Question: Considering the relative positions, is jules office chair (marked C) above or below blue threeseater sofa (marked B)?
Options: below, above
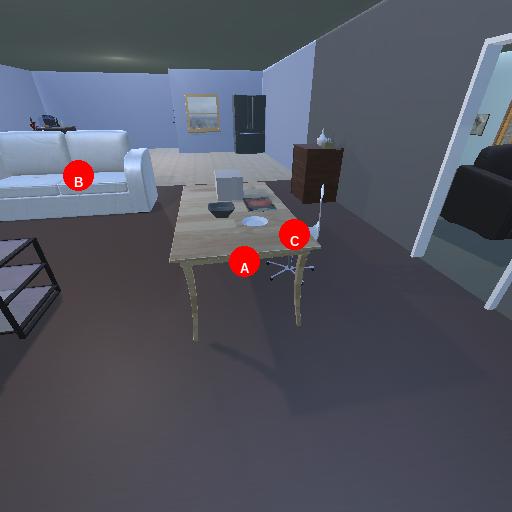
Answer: below